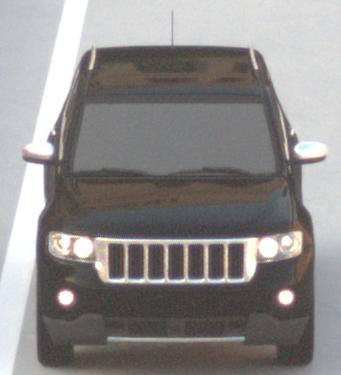
Make: Jeep
Model: Grand Cherokee
Detailed model: WK2
Model produced from: 2010
Model produced until: 2021
Doors: 5
Color: black
Road condition: dry road
Daytime: sunrise or sunset
Contrast: low contrast